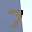
Label: 7